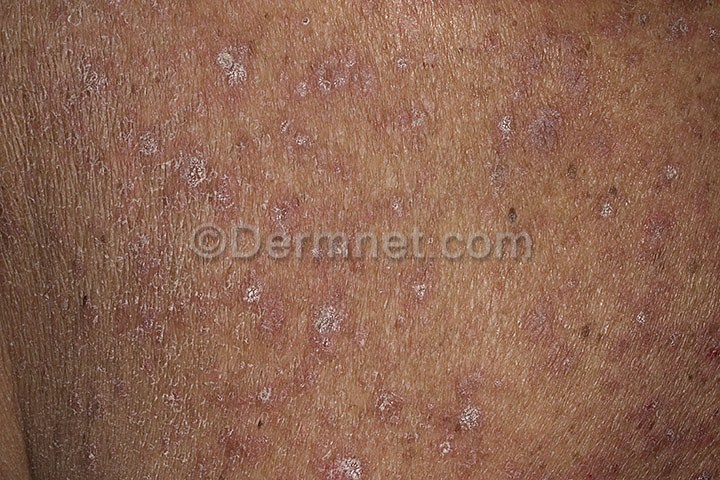
Disease: Seborrheic Keratoses and other Benign Tumors